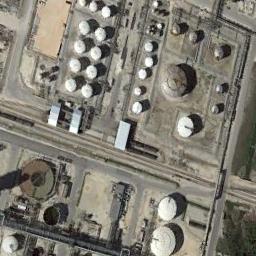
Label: storage_tank